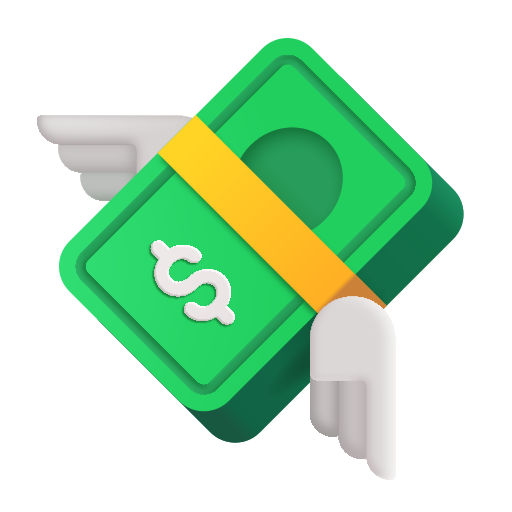
money with wings color